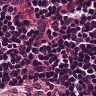
Metastatic tissue present: no